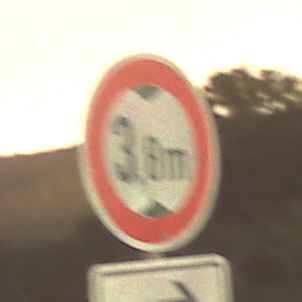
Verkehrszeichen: TatsaechlicheHoehe
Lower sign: RichtungsangabeDurchPfeile5
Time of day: Night
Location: Outdoor (Suburban)
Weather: Clear
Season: NotSpecified
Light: Artificial